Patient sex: F
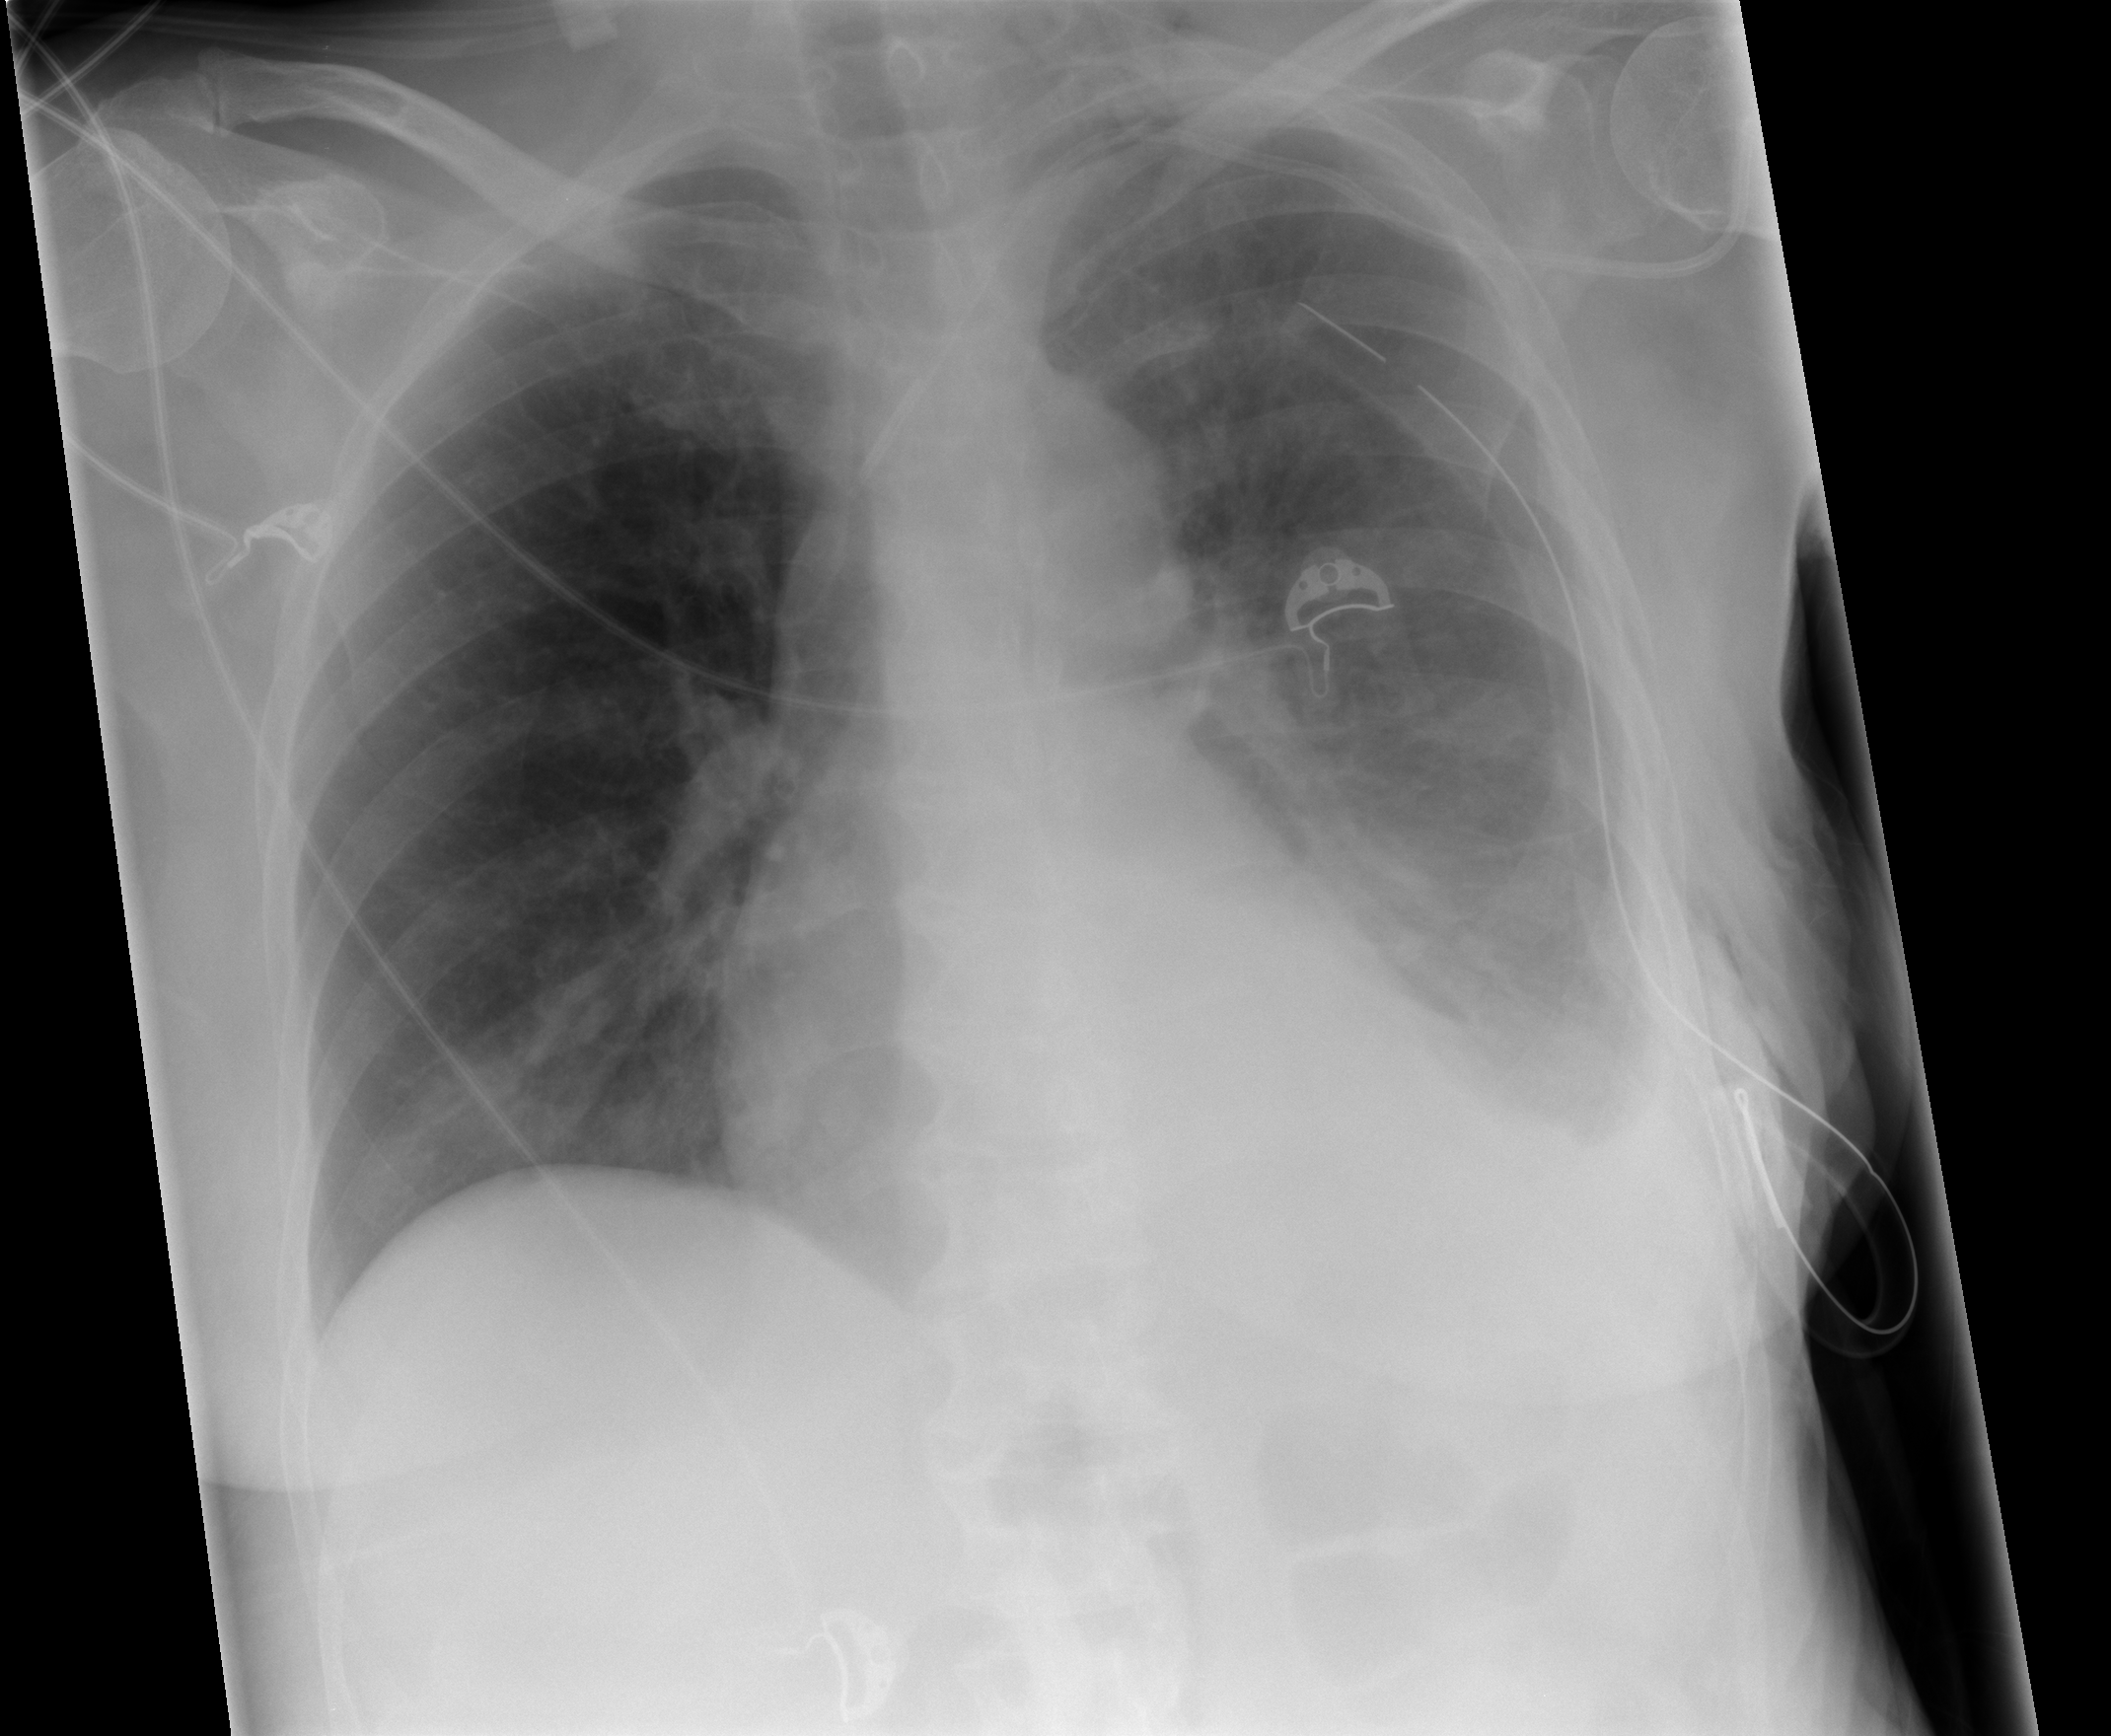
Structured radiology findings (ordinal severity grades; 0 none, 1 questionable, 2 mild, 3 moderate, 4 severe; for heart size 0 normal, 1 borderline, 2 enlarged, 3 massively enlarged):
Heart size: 1
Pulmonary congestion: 0
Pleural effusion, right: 0
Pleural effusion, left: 3
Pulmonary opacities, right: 2
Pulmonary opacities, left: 1
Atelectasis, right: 0
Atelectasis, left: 2